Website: bh-photo
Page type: billing-address
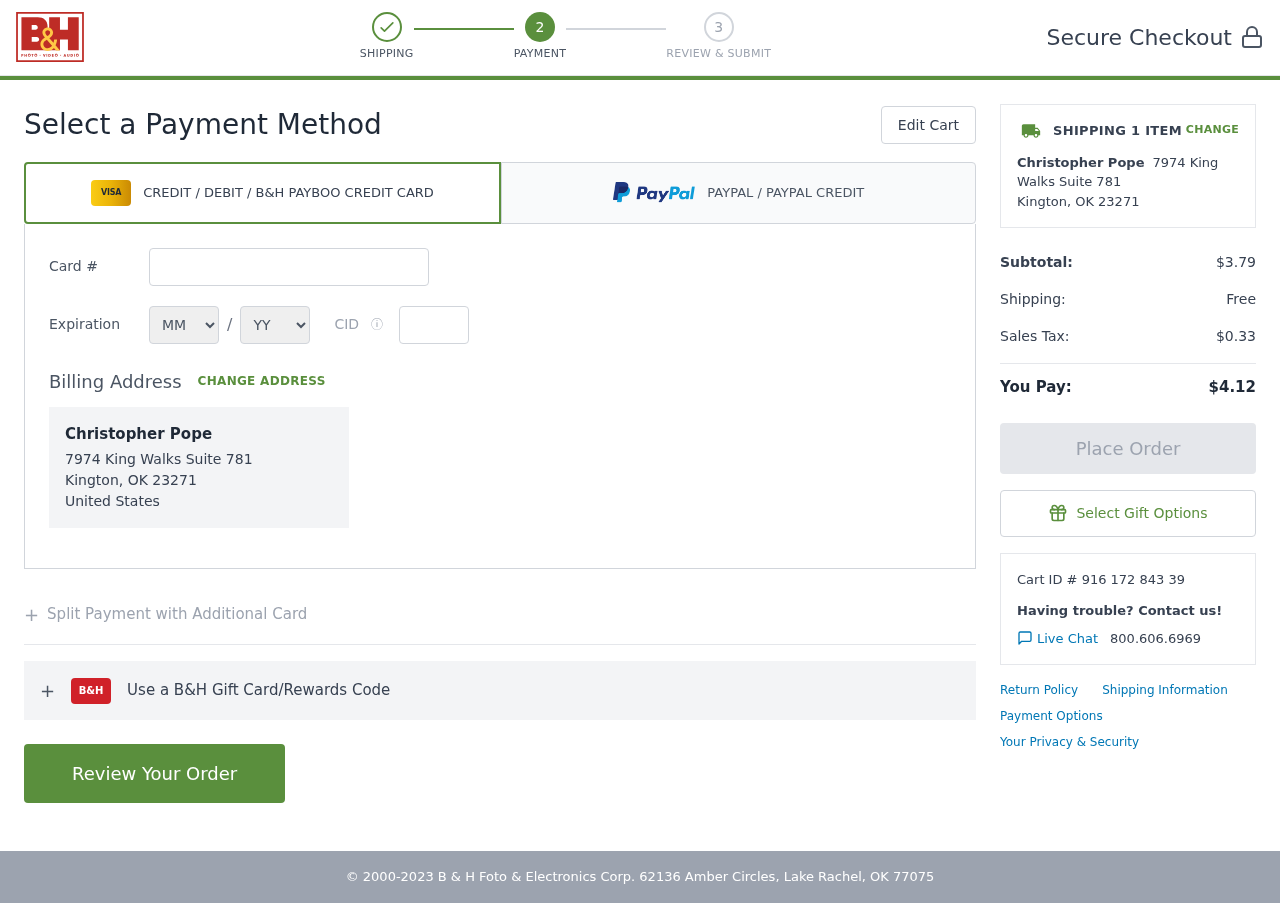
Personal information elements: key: PII_CARD_CVV
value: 7957
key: PII_CARD_EXPIRY_MONTH
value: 12
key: PII_CARD_EXPIRY_YEAR
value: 30
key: PII_CARD_NUMBER
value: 3493 3018 3893 537
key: PII_CITY_STATE_ZIP
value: Kington, OK 23271
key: PII_COUNTRY
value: United States
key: PII_FULLNAME
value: Christopher Pope
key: PII_STREET
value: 7974 King Walks Suite 781
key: PII_FULLNAME2
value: Christopher Pope
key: PII_CITY
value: Kington
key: PII_STATE_ABBR
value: OK
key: PII_POSTCODE
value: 23271
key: PII_POSTCODE_FULL
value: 23271
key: PII_CITY_STATE
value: Kington, OK
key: PII_POSTCODE_NUMERIC
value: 23271
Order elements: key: ORDER_NUM_ITEMS
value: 1
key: ORDER_SUBTOTAL
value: $3.79
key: ORDER_SHIPPING_COST
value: Free
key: ORDER_TAX
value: $0.33
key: ORDER_TOTAL
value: $4.12
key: ORDER_ID
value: Cart ID # 916 172 843 39